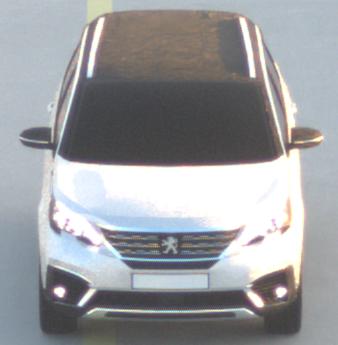
Make: Peugeot
Model: 5008 1.2 PureTech 130 Active
Detailed model: 5008 (II) (03/17 - 09/20)
Model produced from: 2017/03
Model produced until: 2018/07
Doors: 5
Color: white
Road condition: dry road
Daytime: sunrise or sunset
Contrast: medium contrast